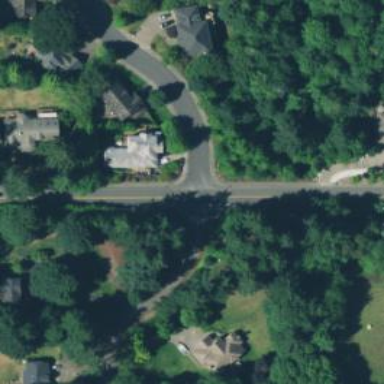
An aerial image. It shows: Road with stop sign.